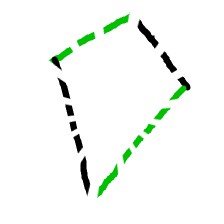
Shape: kite